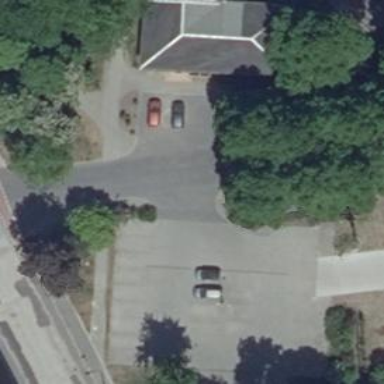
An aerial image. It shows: Parking entrance with surfaced area.